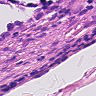
Metastatic tissue present: yes